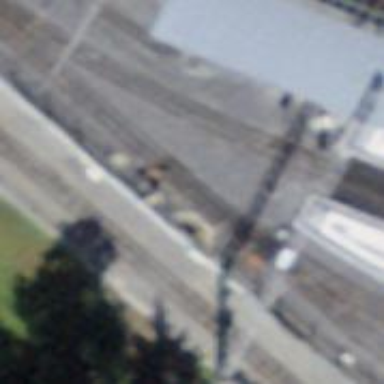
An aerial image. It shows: Railway switch.